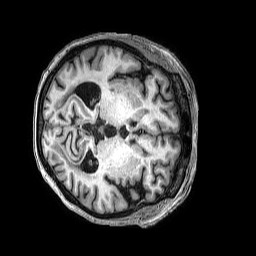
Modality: T1w
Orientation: axial
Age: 54
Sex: female
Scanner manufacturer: philips
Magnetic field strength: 3 T
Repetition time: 0.007002 s
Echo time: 0.003173 s